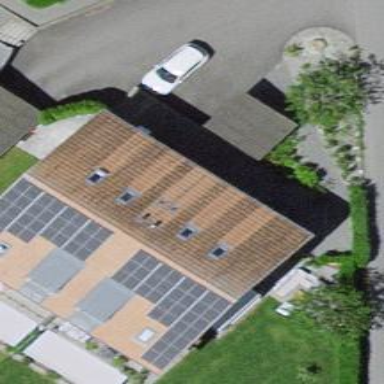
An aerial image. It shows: View of roof of building.